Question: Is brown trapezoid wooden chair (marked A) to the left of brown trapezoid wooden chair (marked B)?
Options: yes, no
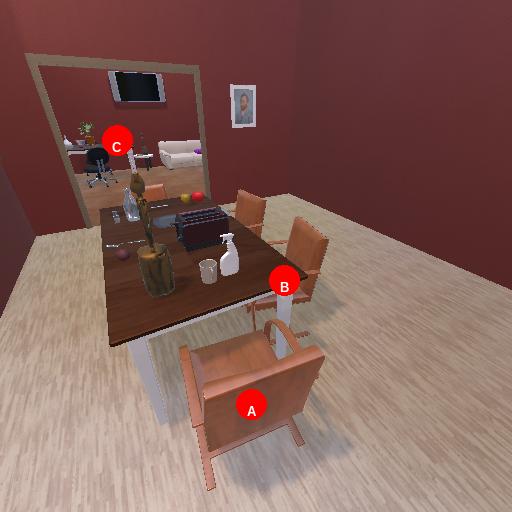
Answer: yes